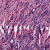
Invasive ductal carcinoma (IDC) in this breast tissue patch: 1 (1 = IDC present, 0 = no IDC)